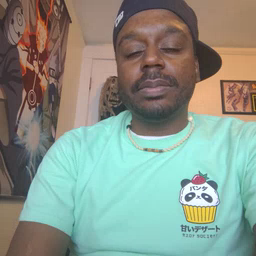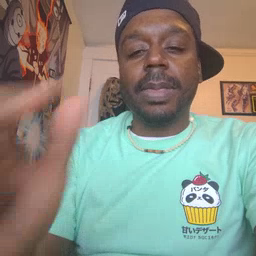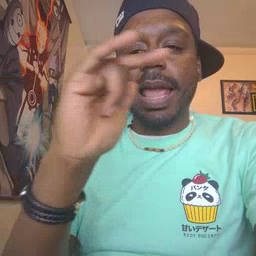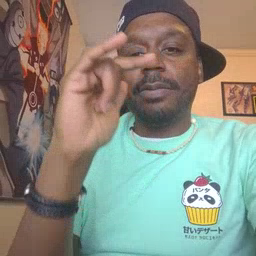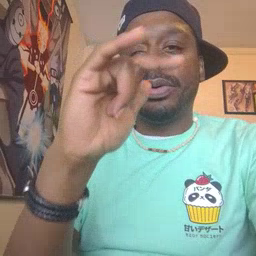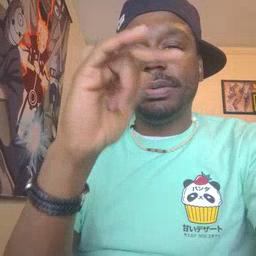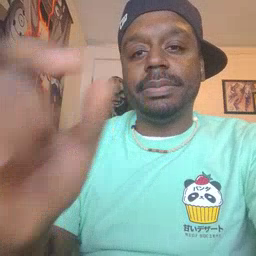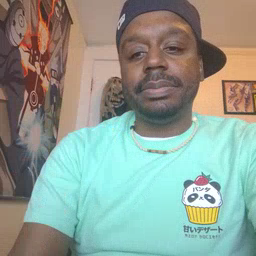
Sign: airplane